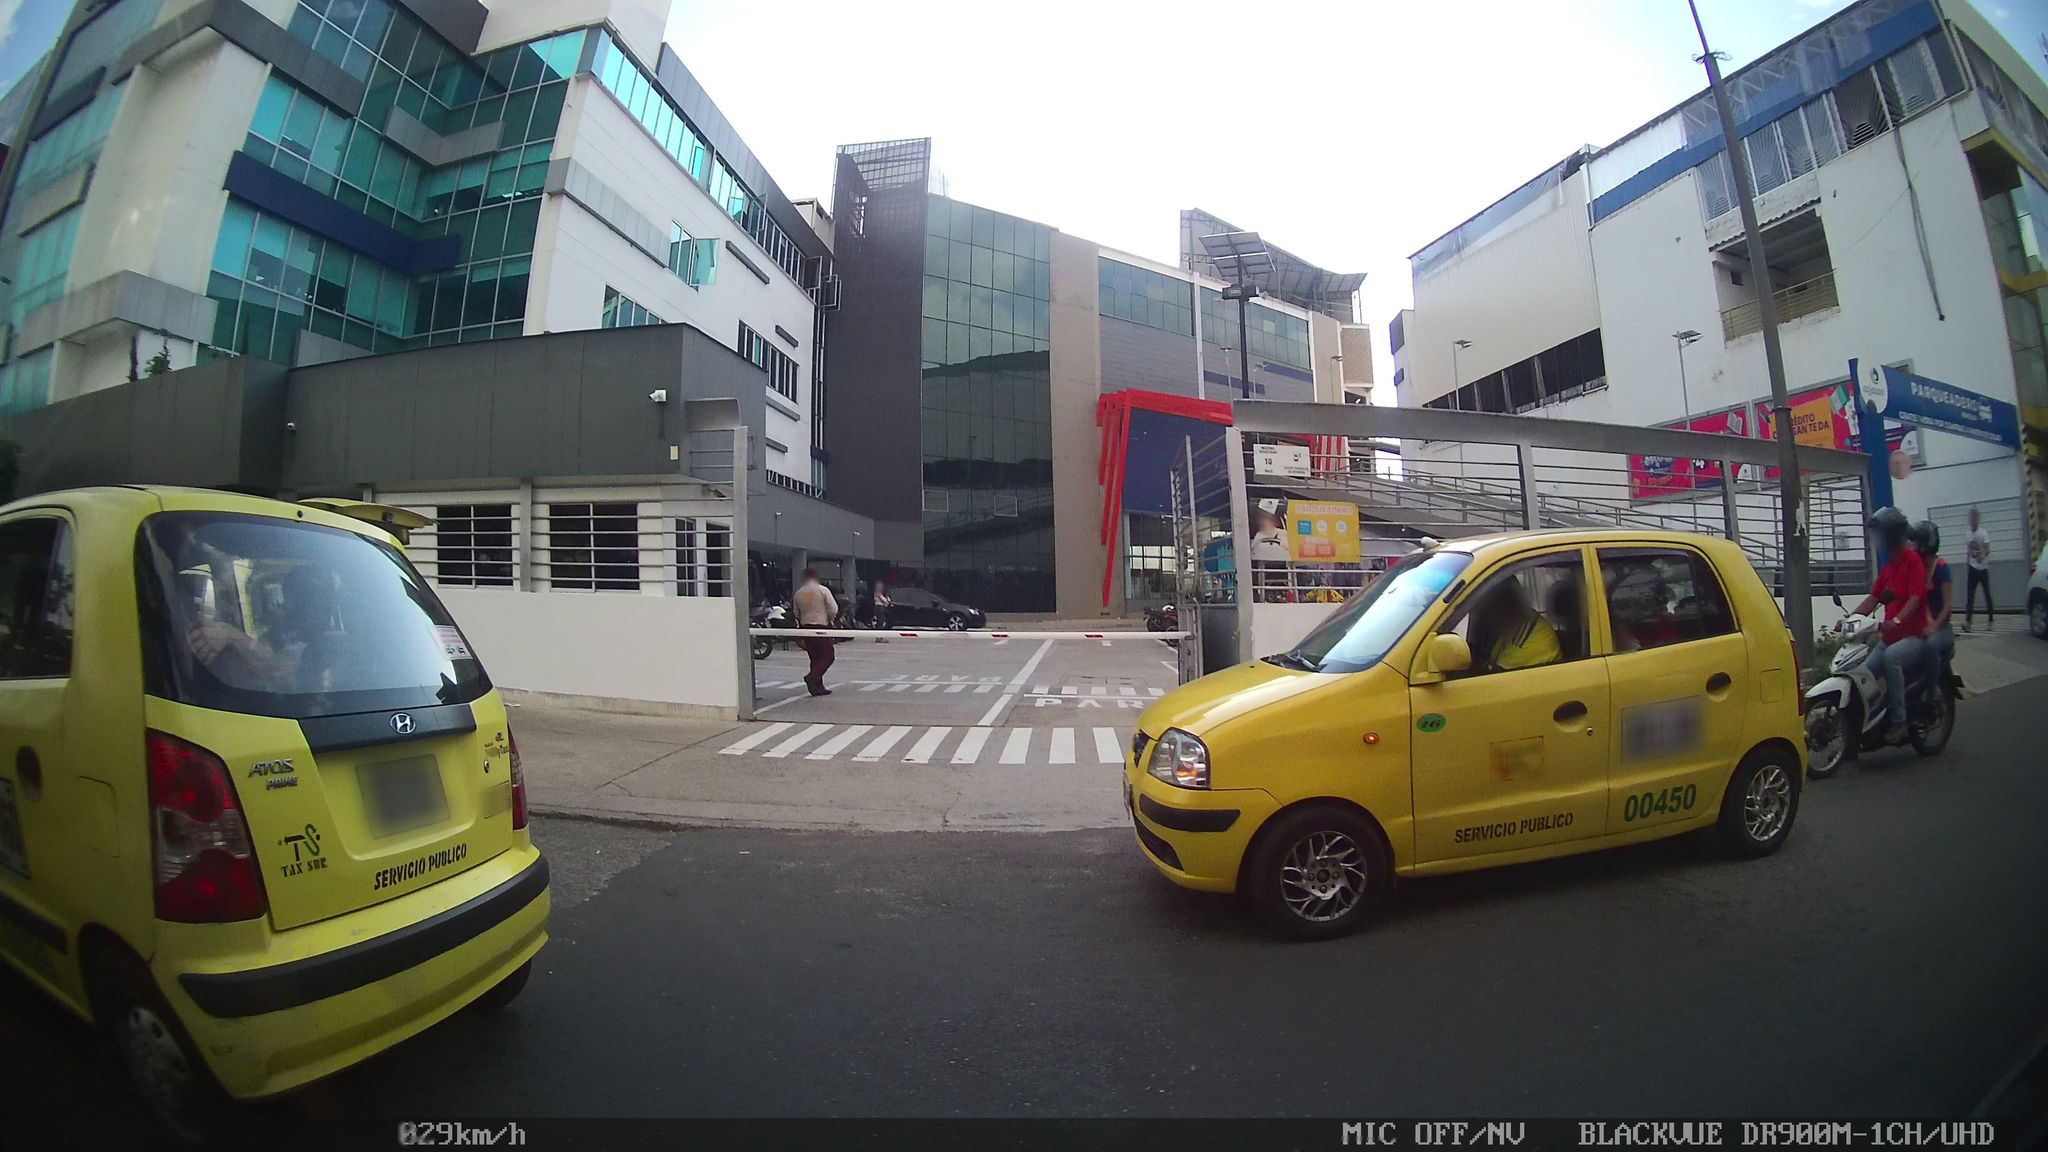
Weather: clear
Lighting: day
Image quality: good
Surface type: walking surface
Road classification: residential
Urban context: urban centre
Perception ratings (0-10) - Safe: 2.25, Lively: 6.57, Beautiful: 3.64, Boring: 0.46, Depressing: 5.84, Wealthy: 6.61